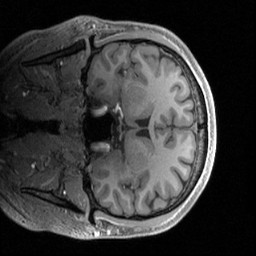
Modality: T1w
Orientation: coronal
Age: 21
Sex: male
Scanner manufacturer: siemens
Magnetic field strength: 3 T
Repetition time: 2.4 s
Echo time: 0.00224 s